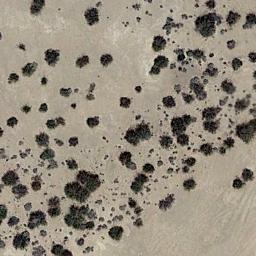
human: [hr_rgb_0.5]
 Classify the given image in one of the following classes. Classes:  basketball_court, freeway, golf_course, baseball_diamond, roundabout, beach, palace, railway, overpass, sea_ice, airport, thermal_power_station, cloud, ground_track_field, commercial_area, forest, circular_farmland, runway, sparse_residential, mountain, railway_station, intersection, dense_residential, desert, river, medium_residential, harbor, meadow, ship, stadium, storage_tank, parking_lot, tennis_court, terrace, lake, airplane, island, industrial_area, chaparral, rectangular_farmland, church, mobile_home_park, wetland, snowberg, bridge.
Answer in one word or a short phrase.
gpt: chaparral